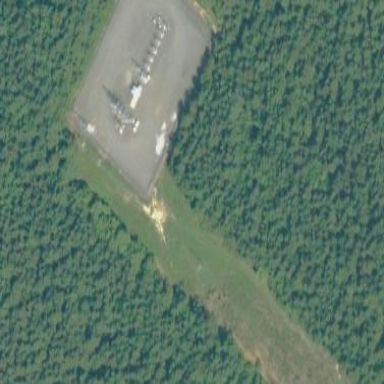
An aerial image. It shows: Distribution substation surrounded by fence.